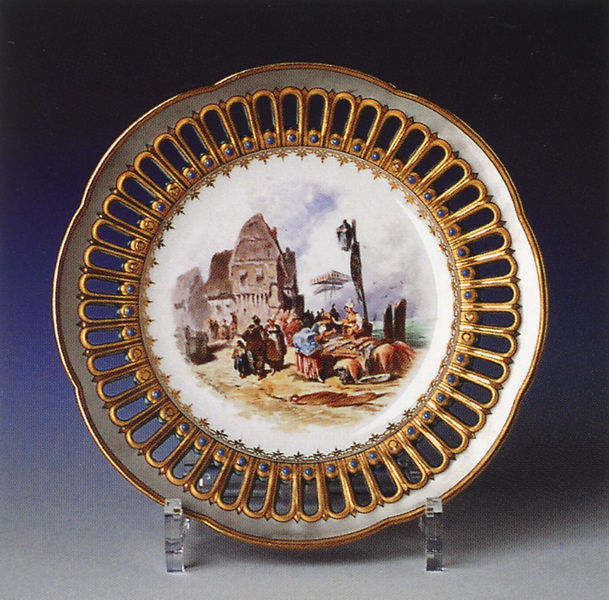
Titel: Teller
Künstler: Pf. Fischer & Mieg
Institution: Nürnberg, Germanisches Nationalmuseum
Schlagwörter: blau, himmel, mann, weiß, frauen, menschen, stadt, frau, lampe, laterne, haus, arm, teller, bild, erde, gold, händler, bauern, handel, dorf, markt, verzierung, bemalt, bögen, verkauf, porzellan, stand, goldrand, porzellanmalerei, bemalung, kobalt, marktszene